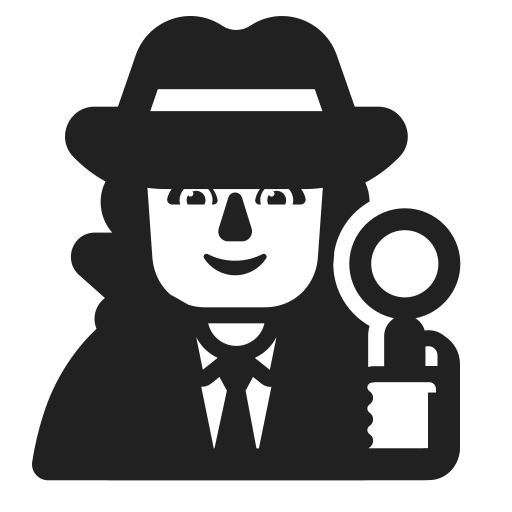
man detective high contrast default